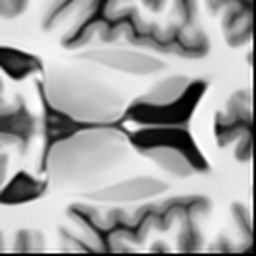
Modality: T1w
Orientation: axial